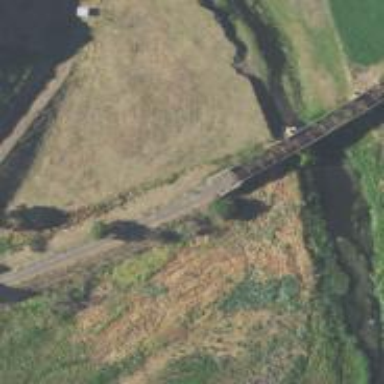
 now used as cycleway. The railway is designated as abandoned and repurposed as rail-trail."